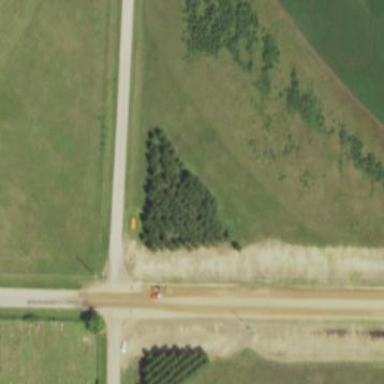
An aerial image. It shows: Plant nursery specializing in growing Christmas trees.